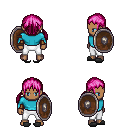
a pixel art fantasy rpg character, male body template, human, dark skin, teal long-sleeve shirt, white pants, pink twin-tailed hairstyle, cloth bracers, gray slippers, shield, four views (front, back, left, right), 2x2 character sprite sheet, small pixel art, hard edges, no anti-aliasing